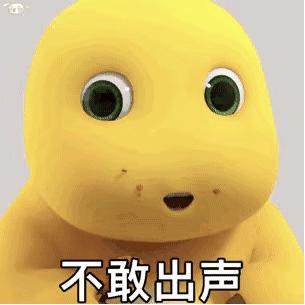
Label: nailong